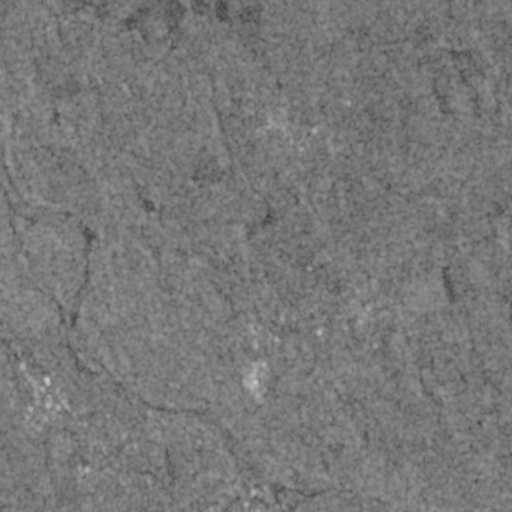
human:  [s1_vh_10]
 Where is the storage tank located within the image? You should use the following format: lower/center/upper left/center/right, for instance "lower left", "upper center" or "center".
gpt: The storage tank is located in the center of the image.
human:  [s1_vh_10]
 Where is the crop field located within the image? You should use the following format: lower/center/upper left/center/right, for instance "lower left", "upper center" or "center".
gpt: There is no crop field in the image.

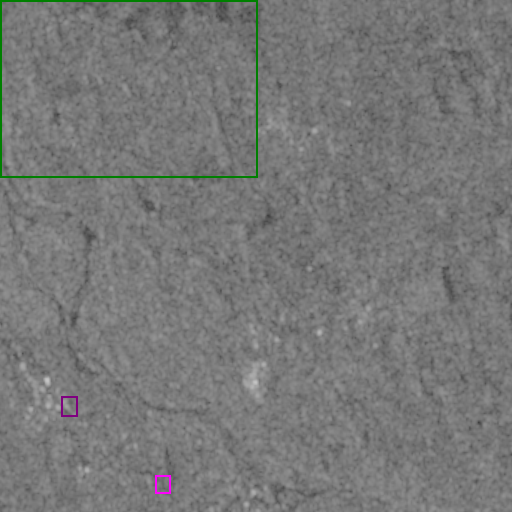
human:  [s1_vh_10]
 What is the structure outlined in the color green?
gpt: The structure outlined in green is a crop field.
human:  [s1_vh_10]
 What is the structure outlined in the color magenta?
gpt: The structure outlined in magenta is a park.
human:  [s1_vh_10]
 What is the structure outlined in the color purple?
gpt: The structure outlined in purple is a parking lot.
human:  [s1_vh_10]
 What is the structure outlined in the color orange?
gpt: There is no orange outline.